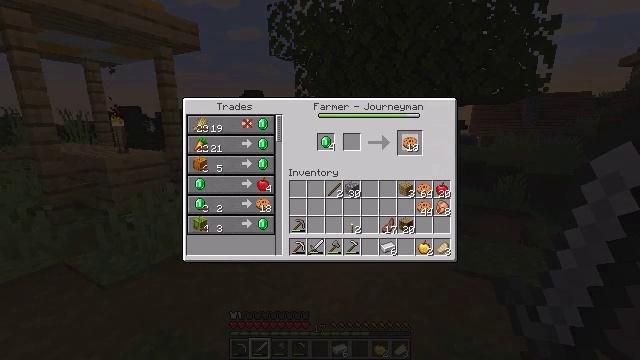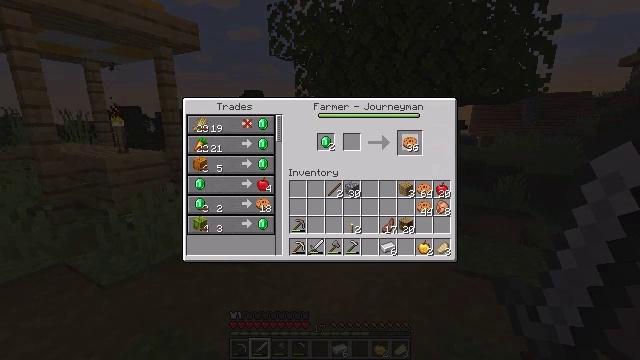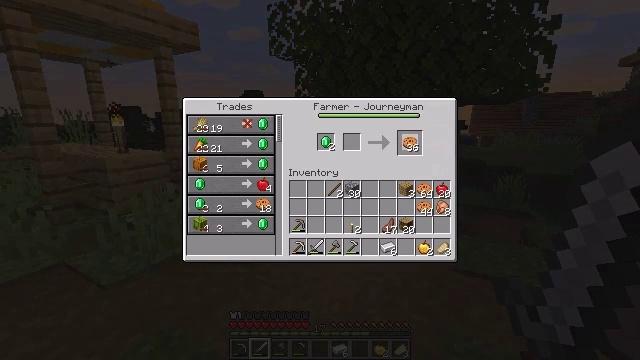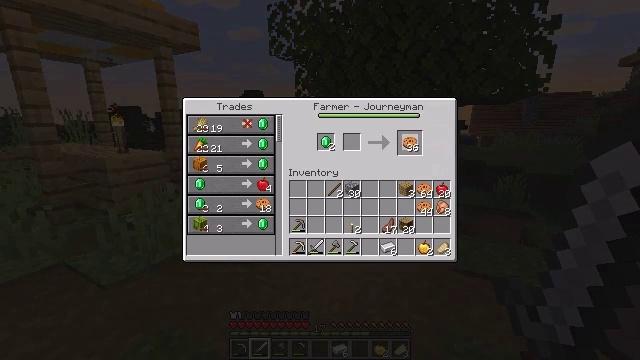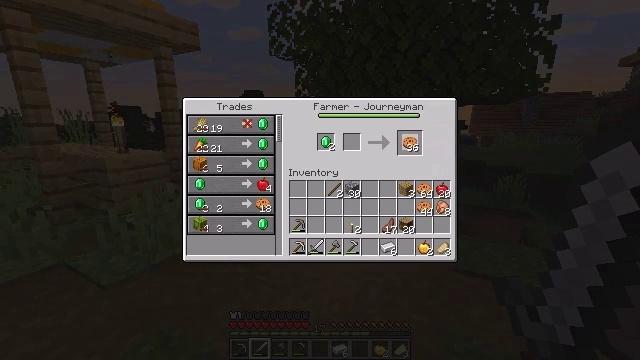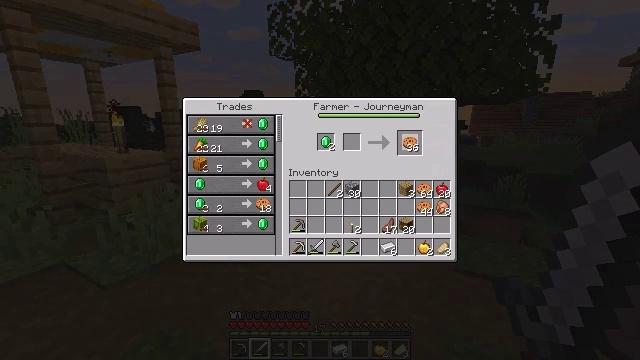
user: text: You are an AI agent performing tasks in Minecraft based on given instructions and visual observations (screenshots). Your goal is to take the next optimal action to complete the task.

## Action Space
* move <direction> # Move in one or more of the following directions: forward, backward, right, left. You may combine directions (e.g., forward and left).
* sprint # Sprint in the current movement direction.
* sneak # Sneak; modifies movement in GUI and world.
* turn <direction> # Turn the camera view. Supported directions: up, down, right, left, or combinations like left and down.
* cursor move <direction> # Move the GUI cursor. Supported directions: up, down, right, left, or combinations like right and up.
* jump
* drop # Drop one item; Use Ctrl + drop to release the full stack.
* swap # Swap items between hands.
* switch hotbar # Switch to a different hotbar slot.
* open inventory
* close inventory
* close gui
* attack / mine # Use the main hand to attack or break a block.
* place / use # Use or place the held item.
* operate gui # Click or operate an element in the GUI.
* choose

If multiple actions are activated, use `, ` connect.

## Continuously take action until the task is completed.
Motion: motion action
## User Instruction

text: Craft a cookie.
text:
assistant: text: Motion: no_op
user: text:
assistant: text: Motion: no_op
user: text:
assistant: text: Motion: no_op
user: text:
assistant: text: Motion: no_op
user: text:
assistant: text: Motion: no_op
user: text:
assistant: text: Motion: no_op